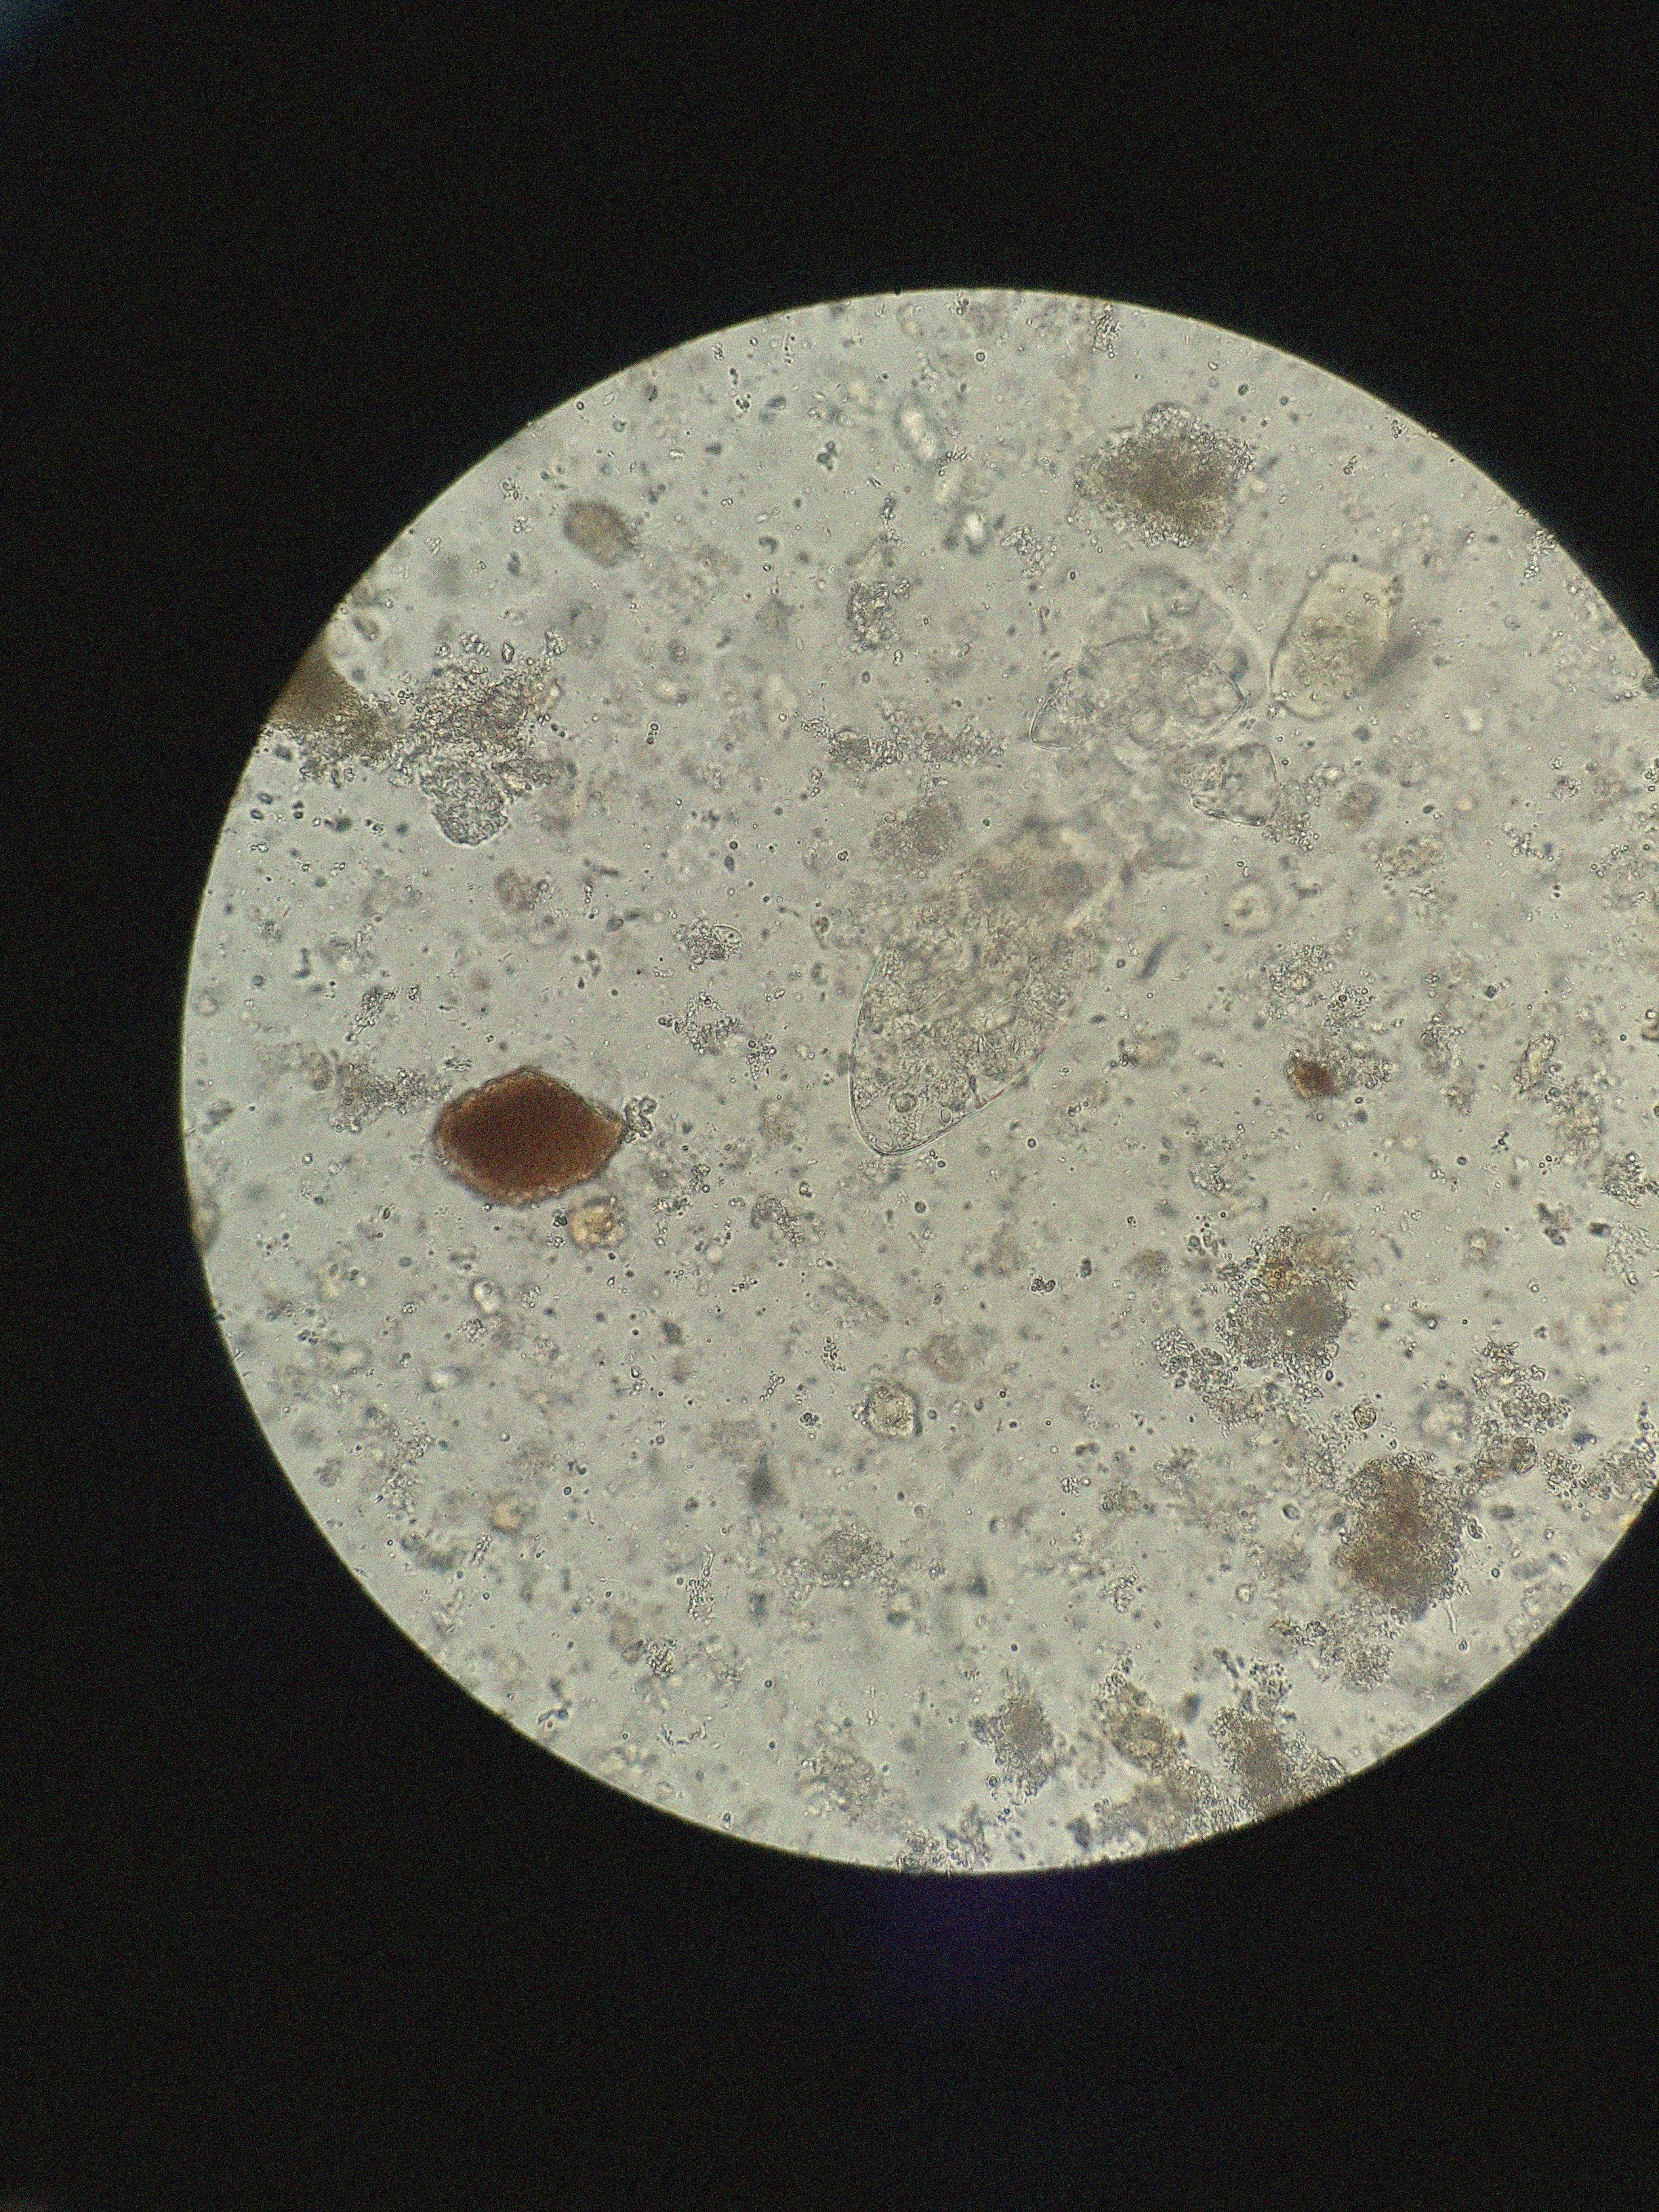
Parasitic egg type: Fasciolopsis buski